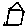
Label: house